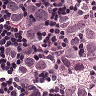
Metastatic tissue present: yes